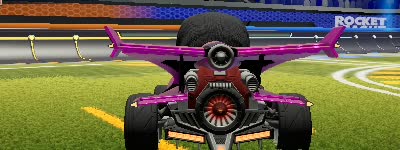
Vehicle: aftershock